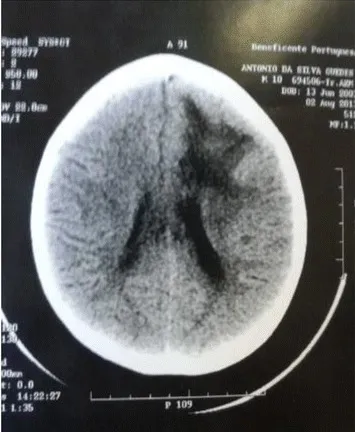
Cranial computed tomography showing intracerebral hemorrhage in the right frontal area.
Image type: radiology (ct)